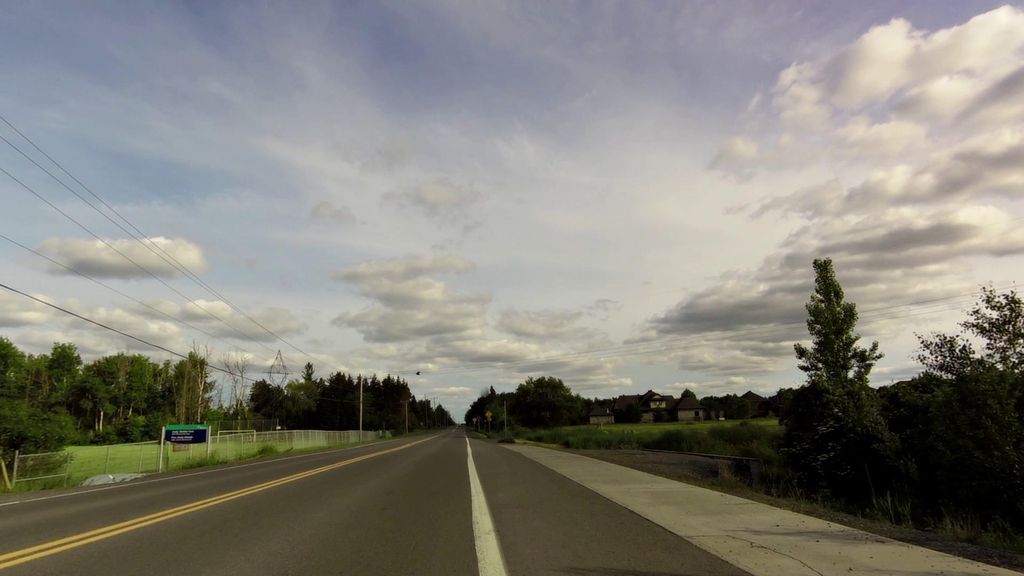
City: ottawa-gatineau